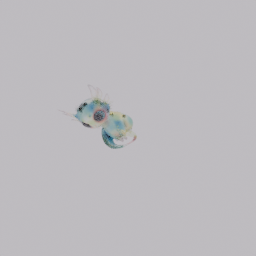
Label: animals